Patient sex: M
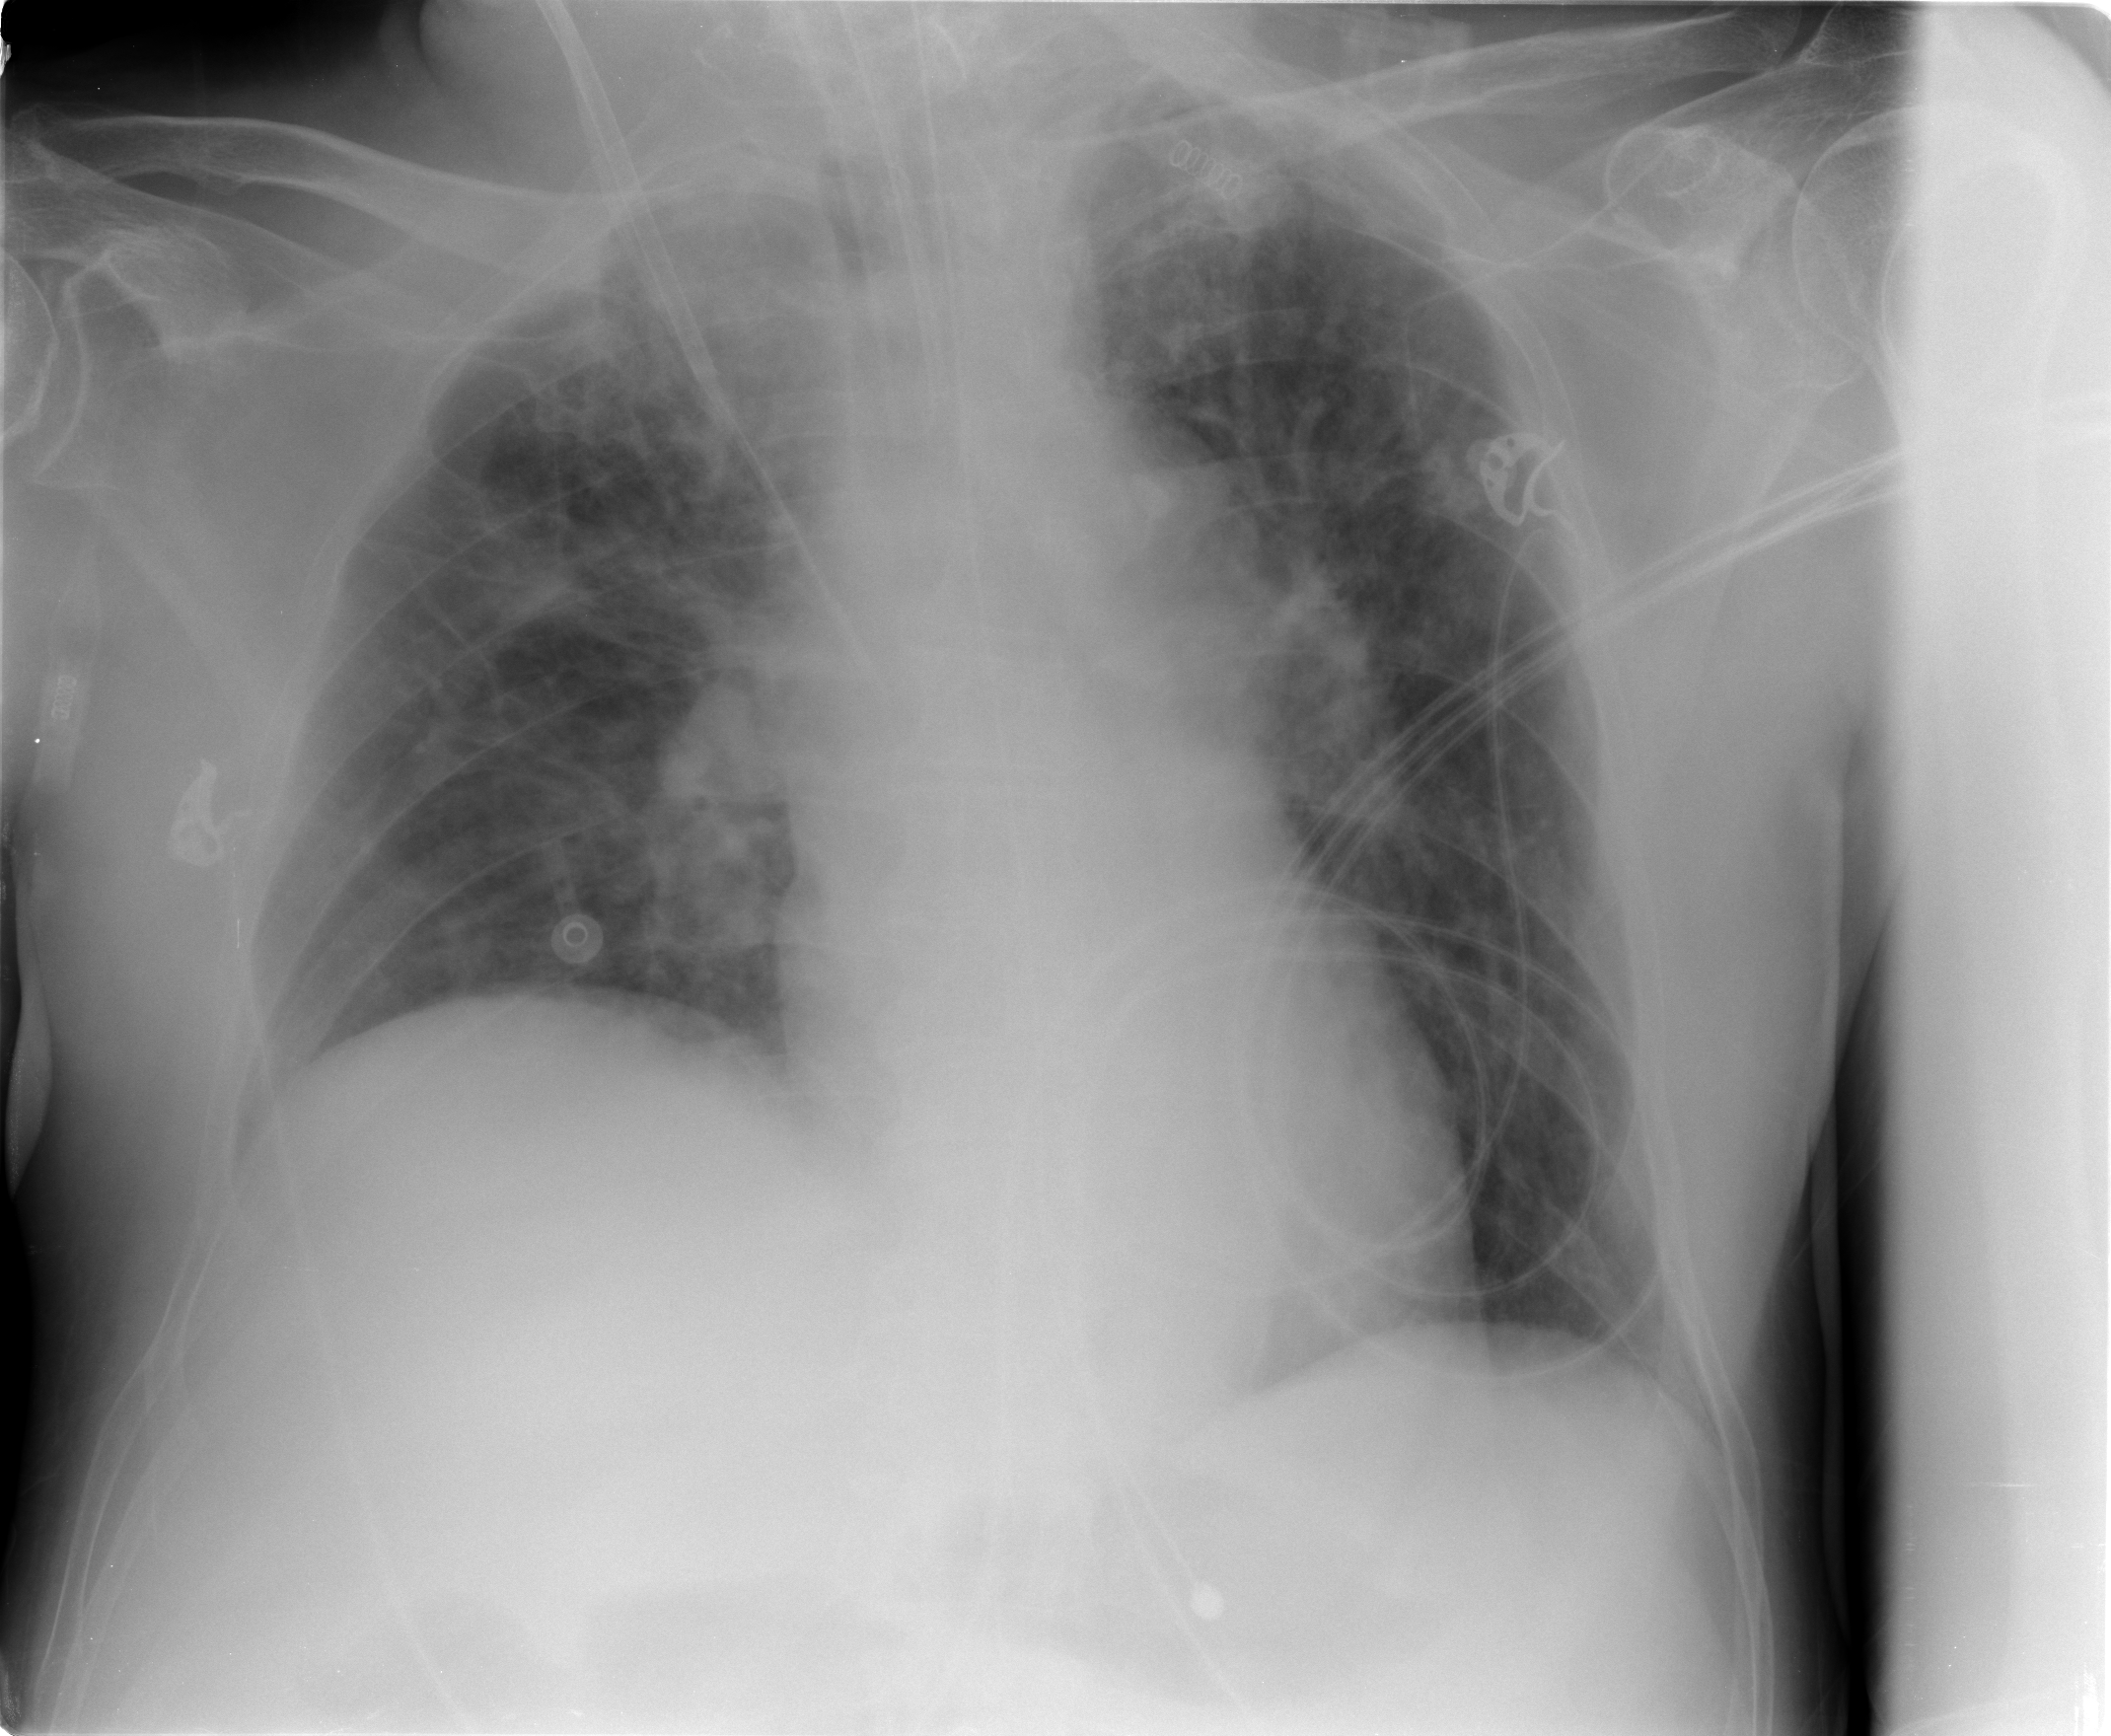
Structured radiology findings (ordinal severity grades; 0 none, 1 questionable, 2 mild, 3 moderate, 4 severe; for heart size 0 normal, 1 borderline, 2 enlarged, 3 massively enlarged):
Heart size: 0
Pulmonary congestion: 0
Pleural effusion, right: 0
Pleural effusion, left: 0
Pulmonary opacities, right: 2
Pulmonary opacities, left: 2
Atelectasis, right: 1
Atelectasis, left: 0